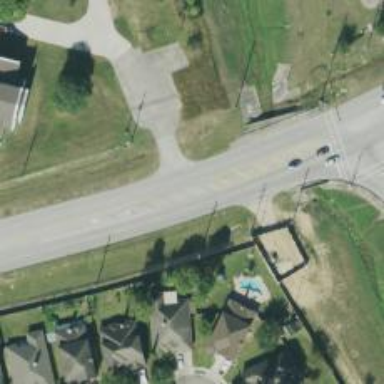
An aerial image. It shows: Secondary road.